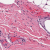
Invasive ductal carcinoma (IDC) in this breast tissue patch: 0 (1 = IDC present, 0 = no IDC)